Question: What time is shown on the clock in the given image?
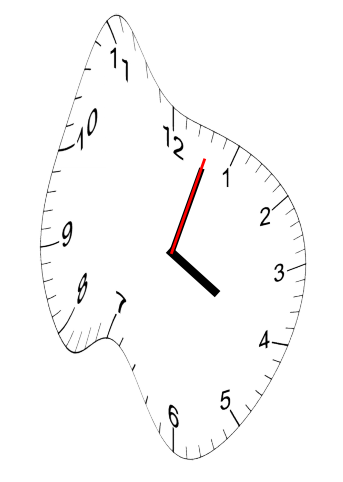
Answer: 04:03:03